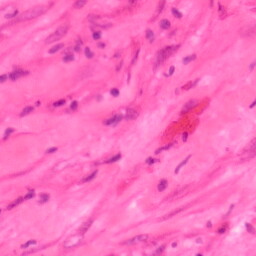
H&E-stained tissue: Colon